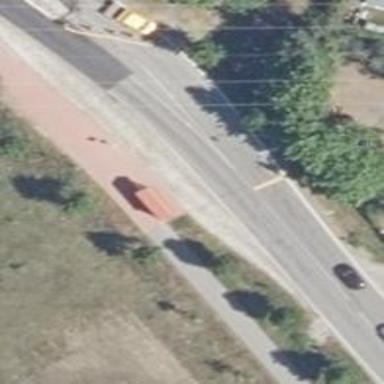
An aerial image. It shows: Public transport stop position.